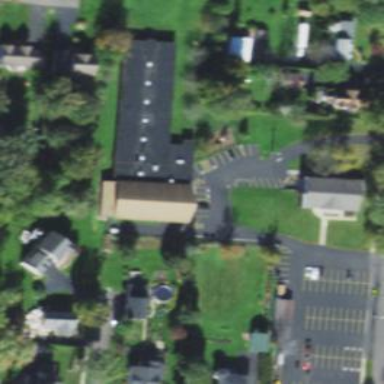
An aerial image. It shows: School.